Question: I'm searching for this, but I can't find it, yet I know that this can be done with an htaccess file, since this is what the screenshot below does.
I want to secure a folder behind a preset username and password. I can't create a Windows user since I do not own the server and we don't need an authentication form. We want to use the default authentication form of the browser.
How is this possible from the web.config?
This i what I have but it does not work
'''
<system.web>
<authentication mode="Forms">
<credentials passwordFormat="Clear">
<user name="test" password="test" />
</credentials>
</authentication>
<authorization>
<allow users="test" />
<deny users="*" />
</authorization>
</system.web>
'''

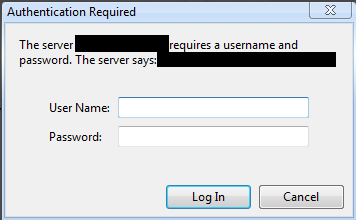
Answer: This is not possible with forms authentication.
There seems to be a third party library to use htaccess/htpasswd style directory access configuration on IIS:
<URL>
See also <URL>